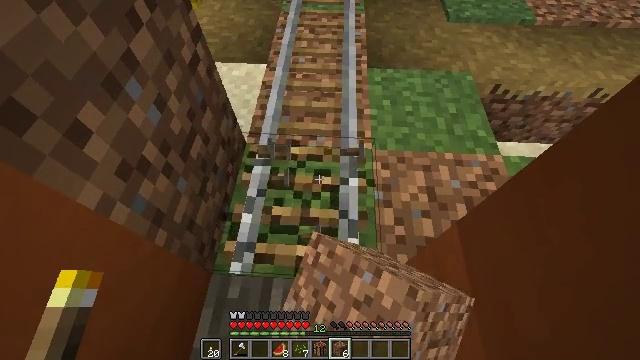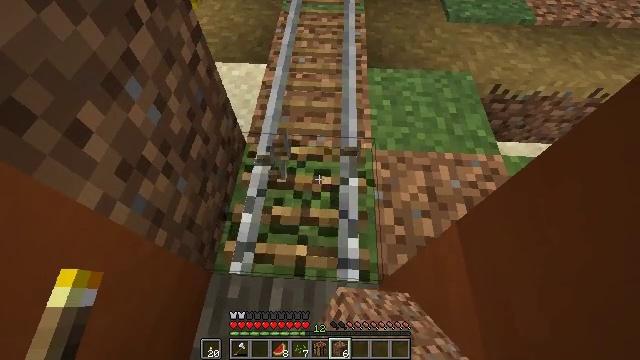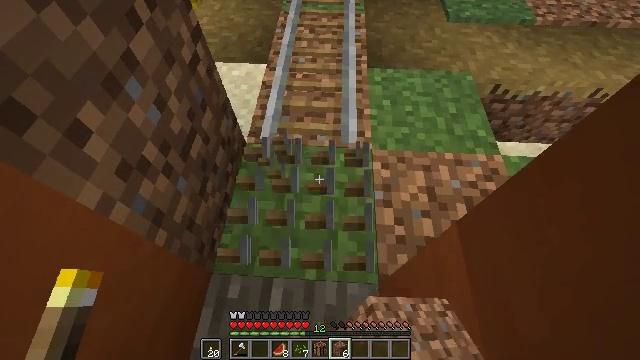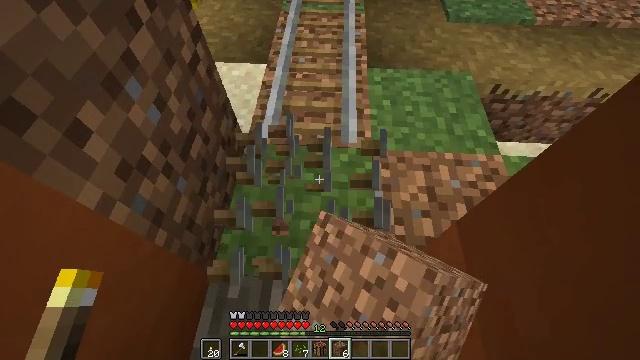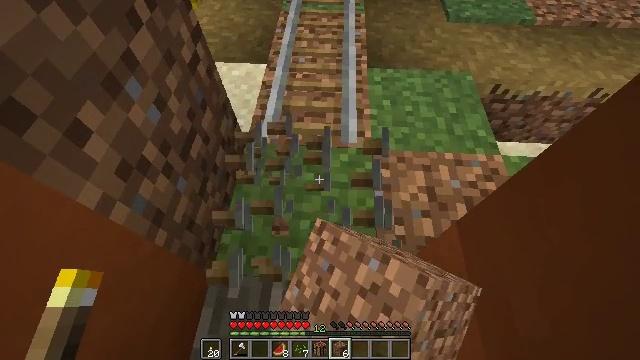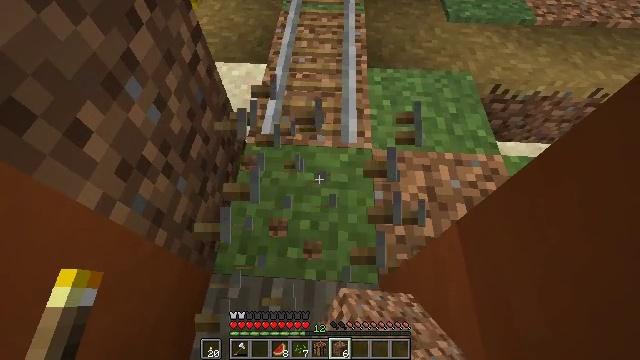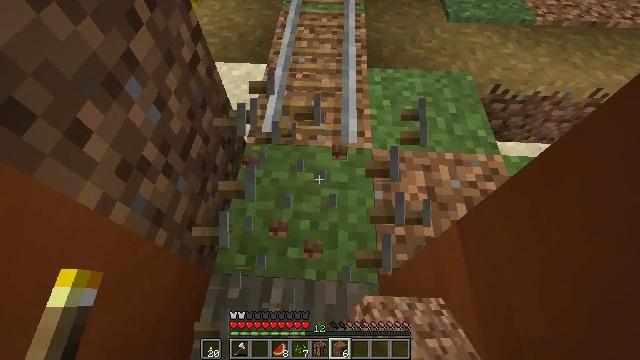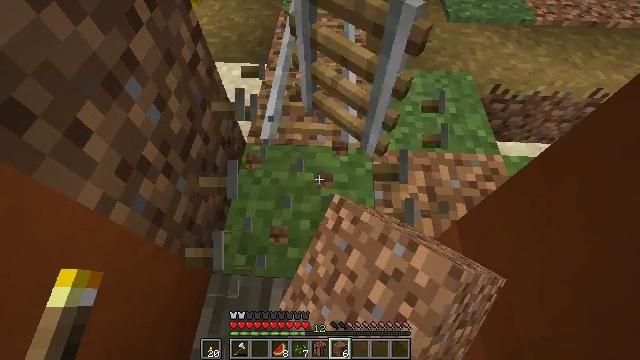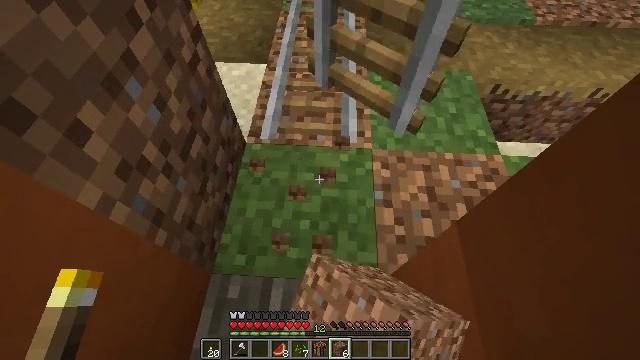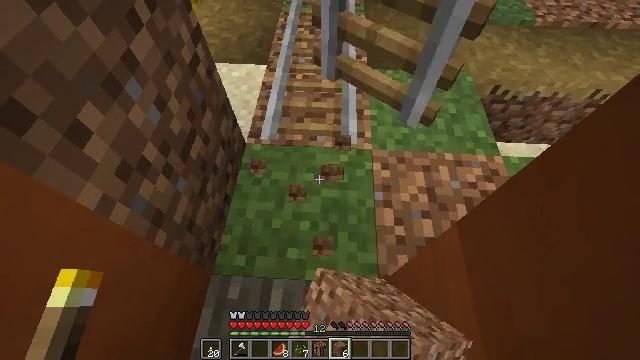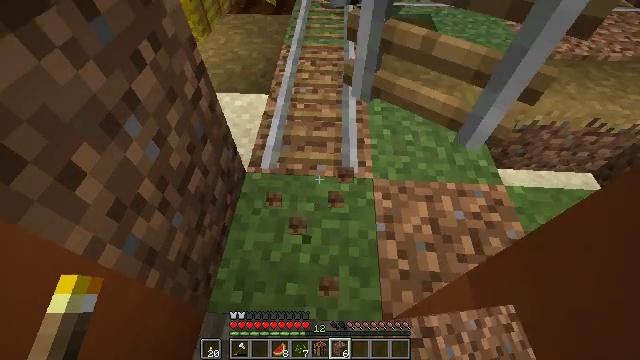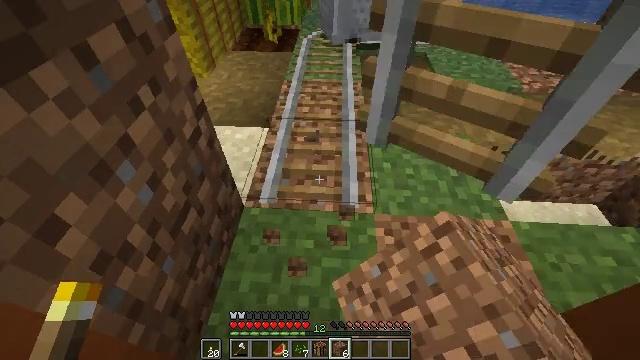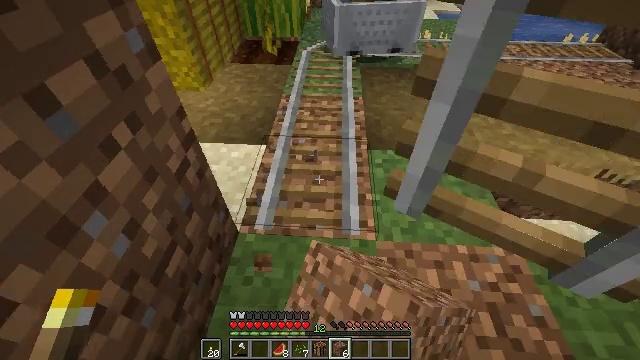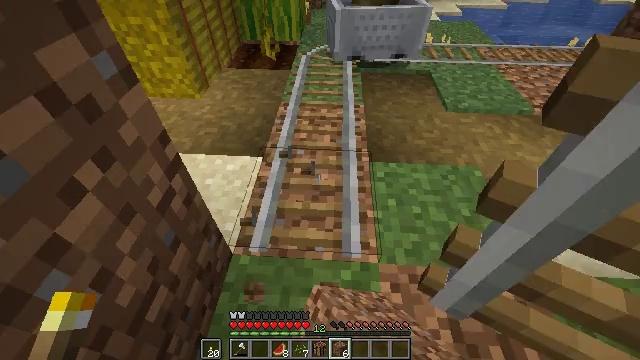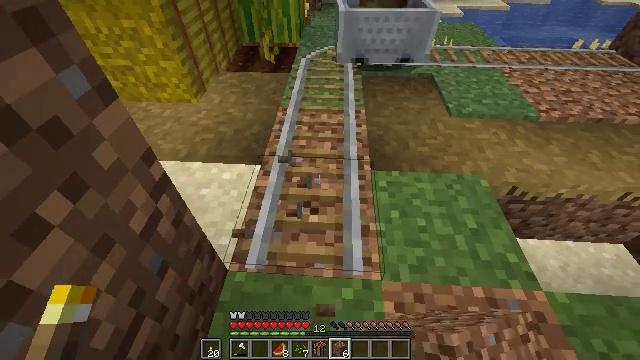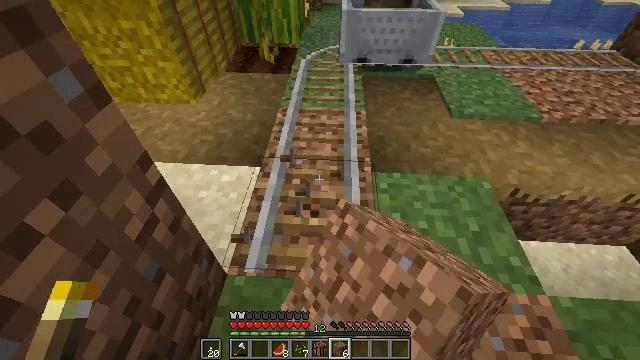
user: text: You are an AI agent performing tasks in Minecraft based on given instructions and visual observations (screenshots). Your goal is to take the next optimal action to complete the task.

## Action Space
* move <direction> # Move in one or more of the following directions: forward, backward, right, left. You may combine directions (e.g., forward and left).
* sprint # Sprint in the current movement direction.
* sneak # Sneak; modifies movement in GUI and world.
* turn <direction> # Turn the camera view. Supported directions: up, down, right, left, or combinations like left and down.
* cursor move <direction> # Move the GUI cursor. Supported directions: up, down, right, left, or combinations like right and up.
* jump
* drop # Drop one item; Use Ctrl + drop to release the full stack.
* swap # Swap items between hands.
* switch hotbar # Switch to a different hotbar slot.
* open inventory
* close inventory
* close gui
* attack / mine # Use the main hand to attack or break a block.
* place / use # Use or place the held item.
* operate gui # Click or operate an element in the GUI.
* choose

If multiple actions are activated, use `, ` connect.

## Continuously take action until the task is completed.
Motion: motion action
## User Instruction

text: Pick up the rail by attacking it.
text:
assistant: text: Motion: attack / mine
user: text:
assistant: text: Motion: attack / mine
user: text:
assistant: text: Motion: attack / mine
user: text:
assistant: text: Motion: attack / mine
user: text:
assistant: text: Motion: attack / mine
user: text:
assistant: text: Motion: attack / mine
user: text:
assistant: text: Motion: attack / mine
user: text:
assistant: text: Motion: attack / mine
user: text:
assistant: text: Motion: attack / mine
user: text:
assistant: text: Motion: move forward, turn up, attack / mine
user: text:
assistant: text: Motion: move forward, turn up, attack / mine
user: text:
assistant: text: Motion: move forward, turn up, attack / mine
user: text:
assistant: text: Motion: attack / mine
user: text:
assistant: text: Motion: attack / mine
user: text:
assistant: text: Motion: attack / mine
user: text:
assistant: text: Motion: attack / mine
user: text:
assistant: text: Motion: attack / mine
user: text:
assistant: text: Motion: attack / mine
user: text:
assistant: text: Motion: attack / mine
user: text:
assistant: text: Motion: attack / mine
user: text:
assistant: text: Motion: attack / mine
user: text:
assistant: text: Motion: attack / mine
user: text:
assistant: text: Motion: attack / mine
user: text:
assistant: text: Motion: attack / mine
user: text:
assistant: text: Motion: attack / mine
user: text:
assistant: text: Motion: attack / mine
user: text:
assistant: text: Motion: attack / mine
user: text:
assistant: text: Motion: attack / mine
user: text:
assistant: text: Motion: attack / mine
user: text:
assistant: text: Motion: attack / mine